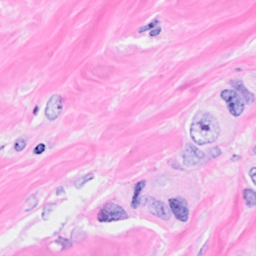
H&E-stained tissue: Breast